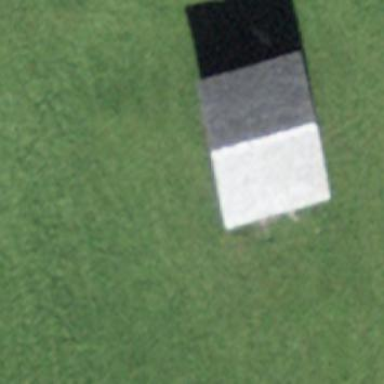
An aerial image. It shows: Barn.